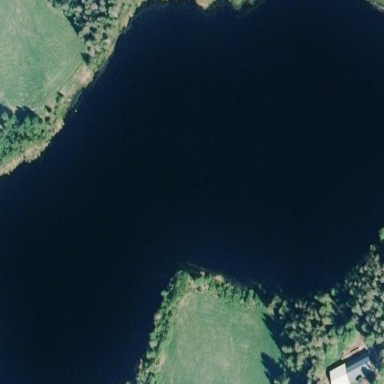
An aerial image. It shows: Serene lake.